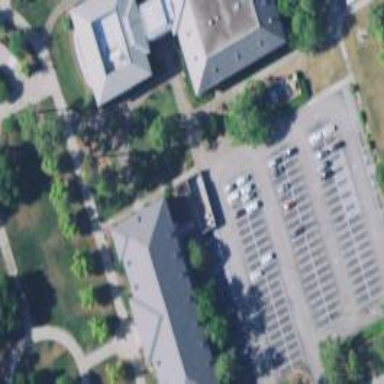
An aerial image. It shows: University building.